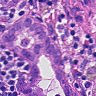
Metastatic tissue present: yes